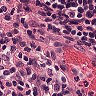
Metastatic tissue present: no